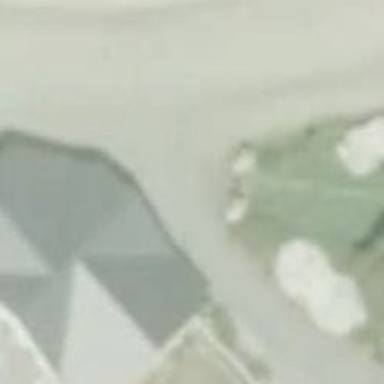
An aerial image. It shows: Asphalt road in residential area.